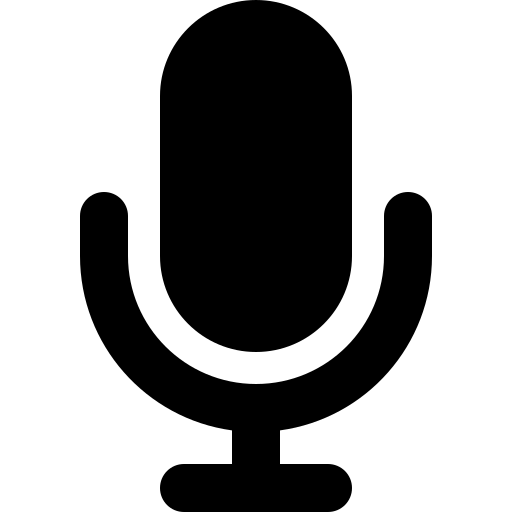
Tags: icon, FontAwesome, fa-icon, solid, microphone